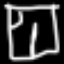
Label: pants